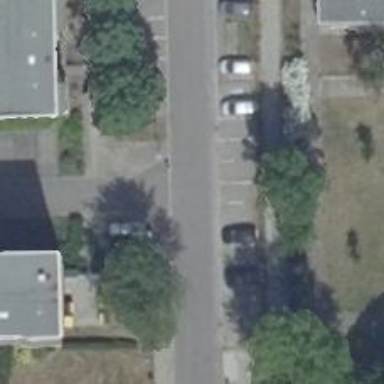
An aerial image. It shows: Residential road with perpendicular parking lanes on the left side.